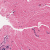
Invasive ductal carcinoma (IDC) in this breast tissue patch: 0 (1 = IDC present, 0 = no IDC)